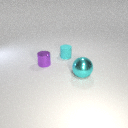
small cyan rubber cylinder to the right of small purple metal cylinder